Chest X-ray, AP view. Patient: 49 years old, sex M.
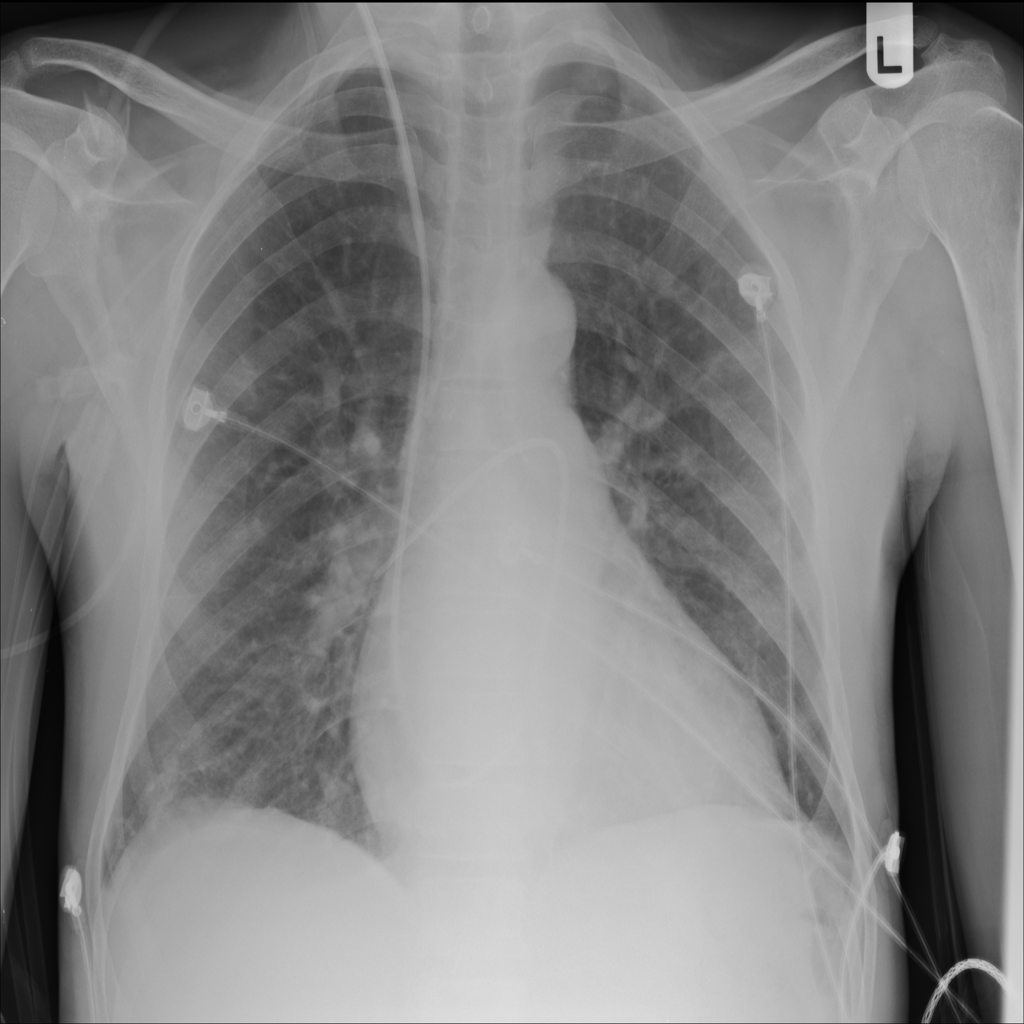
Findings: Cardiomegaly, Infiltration